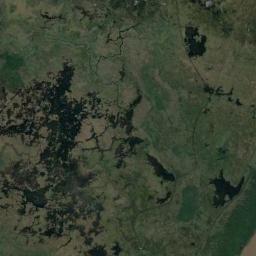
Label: wetland